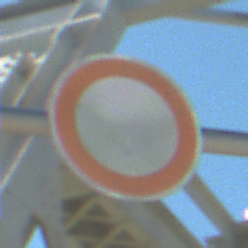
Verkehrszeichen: VerbotFahrzeugeAllerArt
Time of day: MorningAfternoon
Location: Outdoor (Special)
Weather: Clear
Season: NotSpecified
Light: Natural